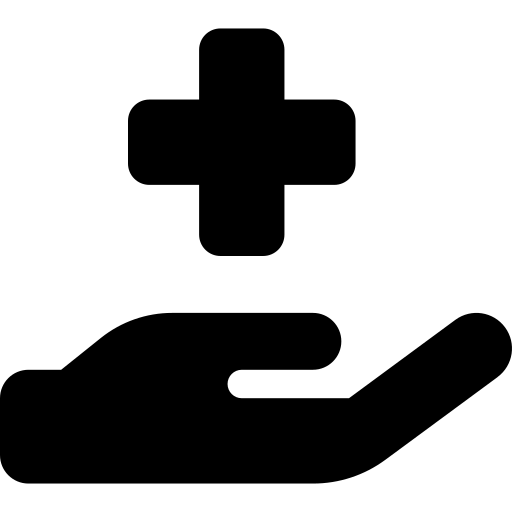
Tags: icon, FontAwesome, fa-icon, solid, hand, holding, medical